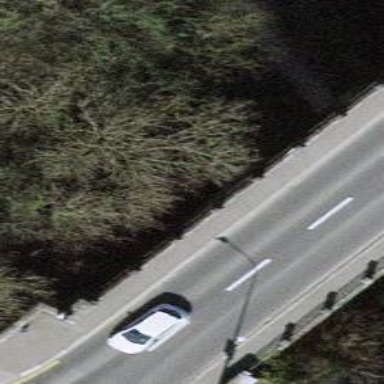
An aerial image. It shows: Sidewalk on bridge.